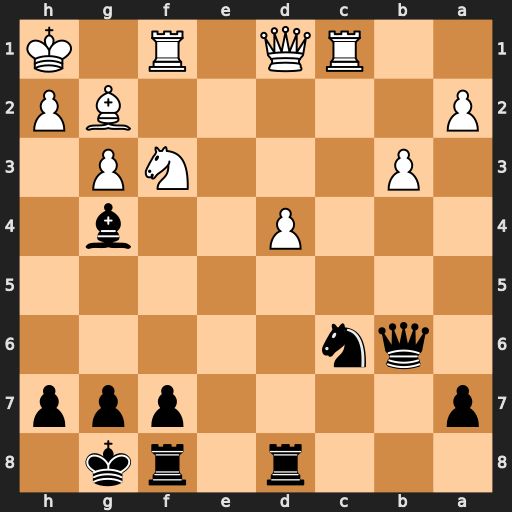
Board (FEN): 3r1rk1/p4ppp/1qn5/8/3P2b1/1P3NP1/P5BP/2RQ1R1K
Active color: b
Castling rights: -
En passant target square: -
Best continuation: Nxd4 Qe1 Rfe8